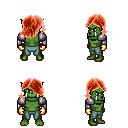
a pixel art fantasy rpg character, male body template, orc, green skin, steel arm armor, teal pants, red swoop hairstyle, gold gloves, four views (front, back, left, right), 2x2 character sprite sheet, small pixel art, hard edges, no anti-aliasing